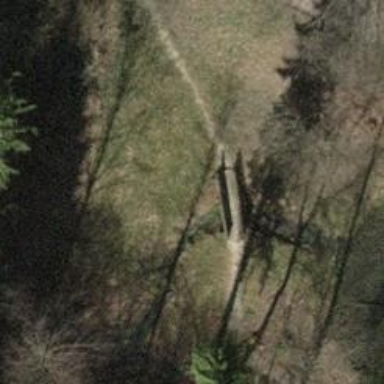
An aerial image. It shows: Unpaved path.